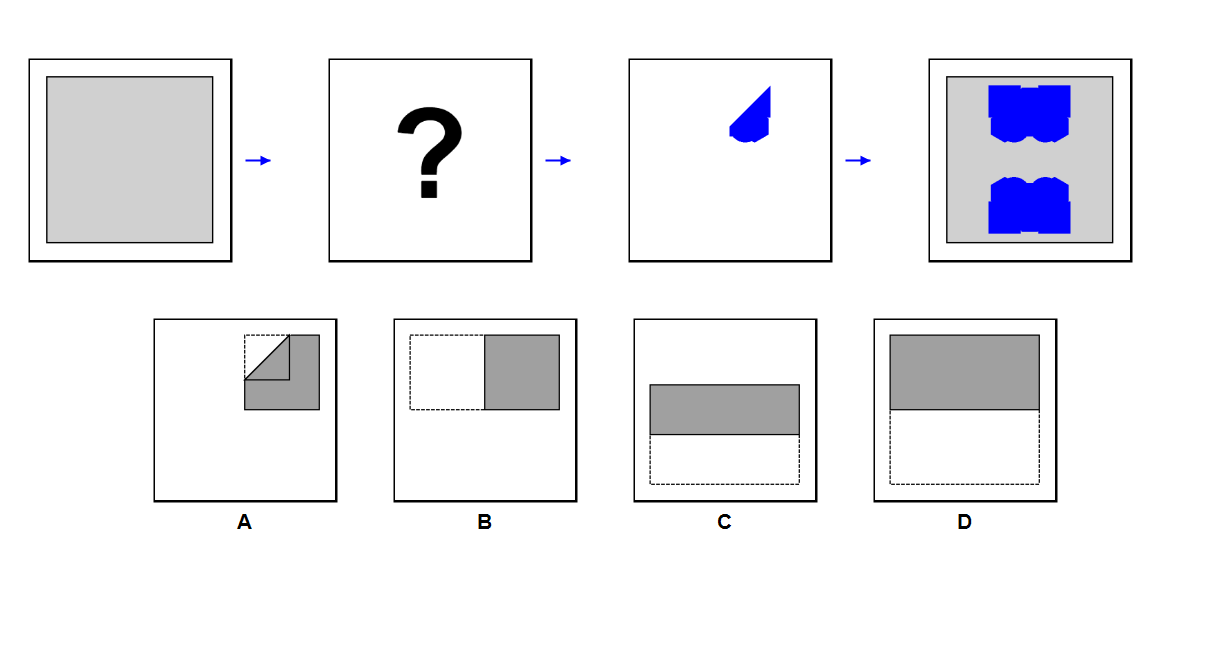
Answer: C